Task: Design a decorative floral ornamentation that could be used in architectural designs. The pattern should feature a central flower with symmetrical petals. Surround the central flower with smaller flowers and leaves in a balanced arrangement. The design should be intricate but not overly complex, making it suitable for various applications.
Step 1506:
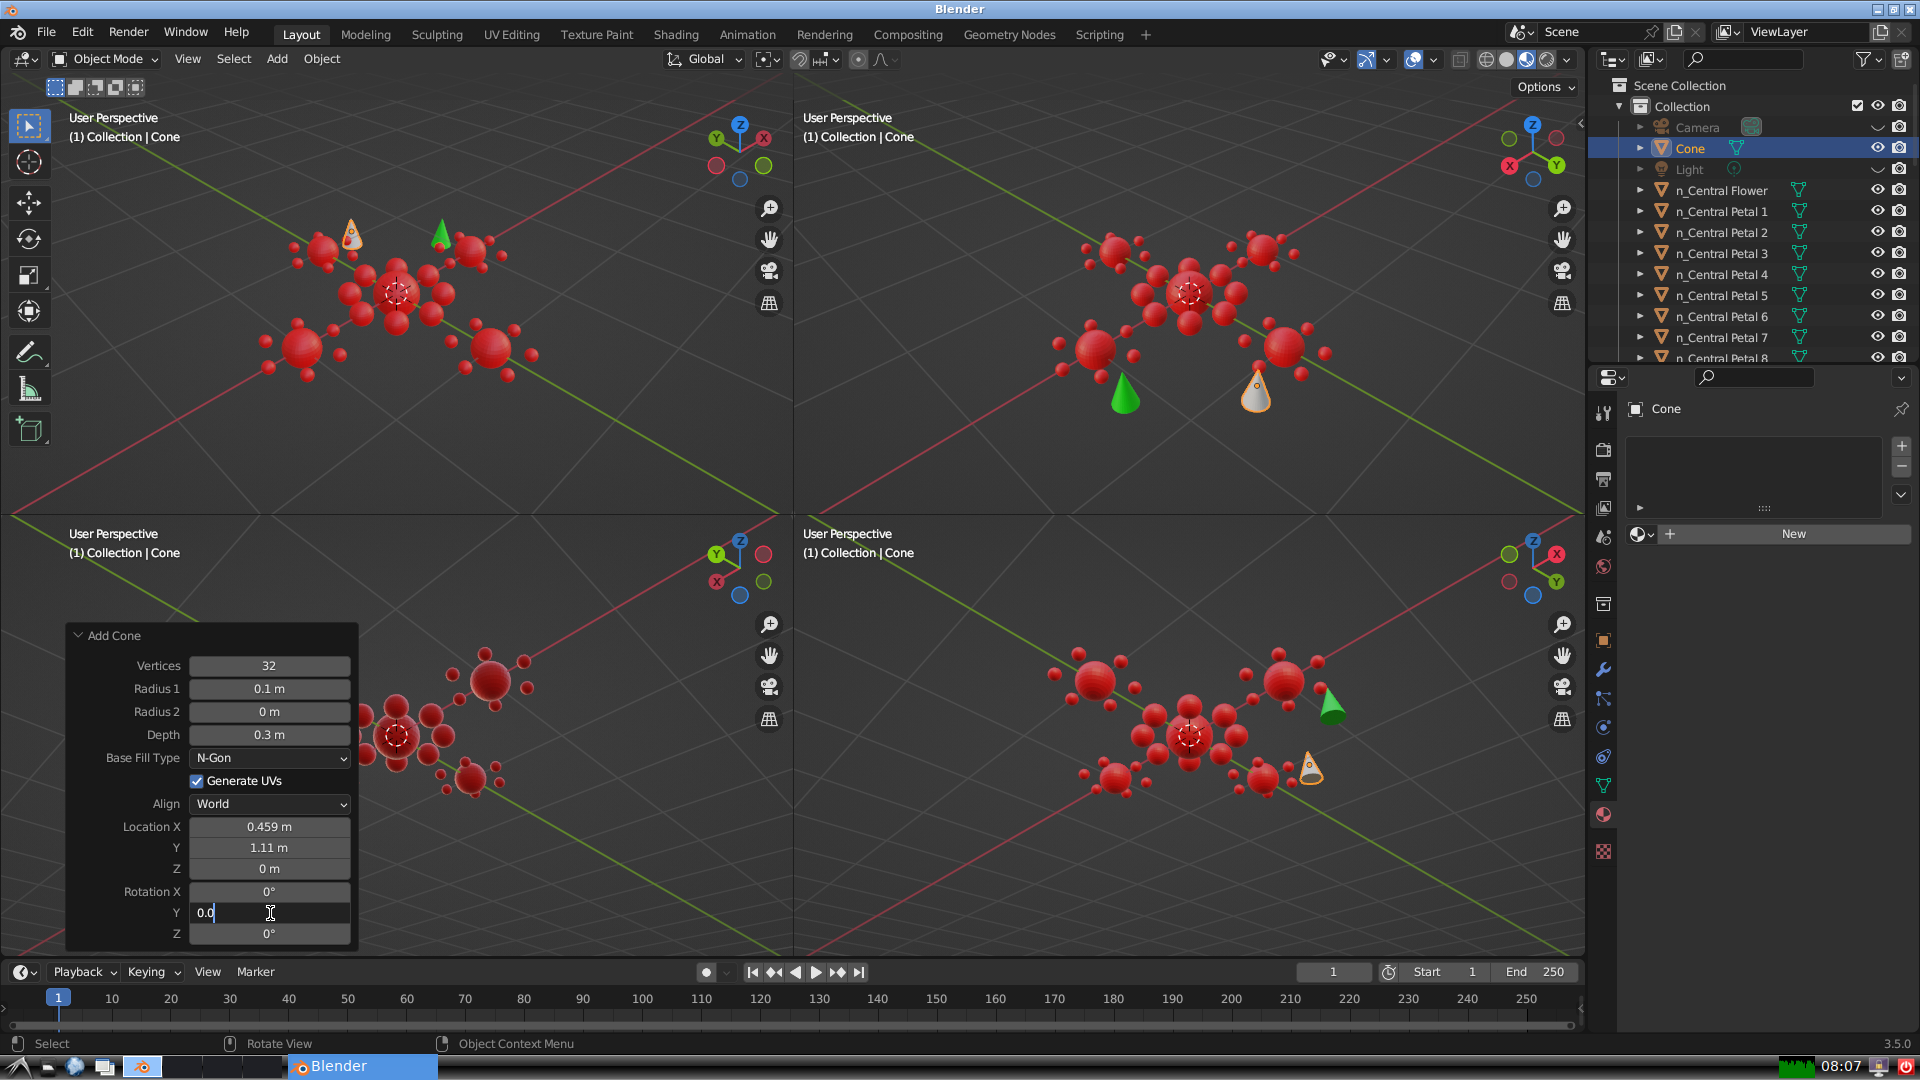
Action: {"key_press": ['Return']}